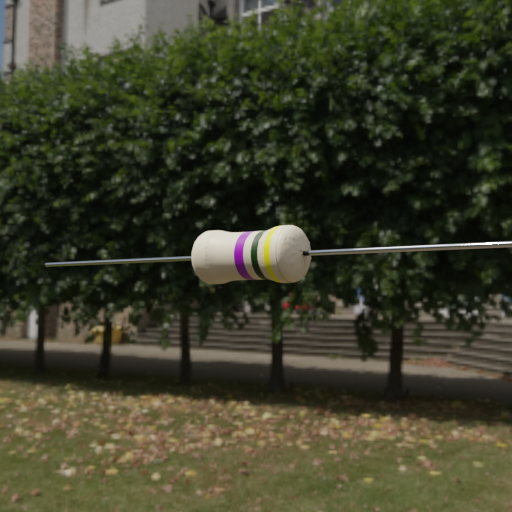
Resistor colour bands (in order): violet, black, yellow